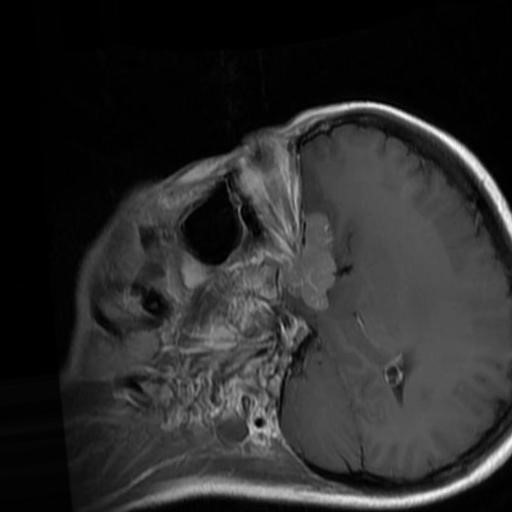
Label: brain_menin